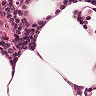
Metastatic tissue present: no